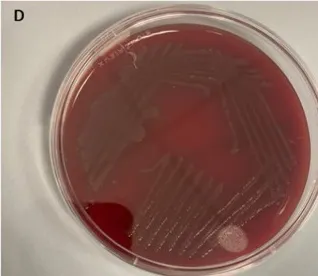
Blood cultures and biochemical tests for Neisseria meningitidis. Blood-Agar culture plate.
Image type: pathology (gram)